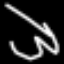
Label: squiggle